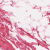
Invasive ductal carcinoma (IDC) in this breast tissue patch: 0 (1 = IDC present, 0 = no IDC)